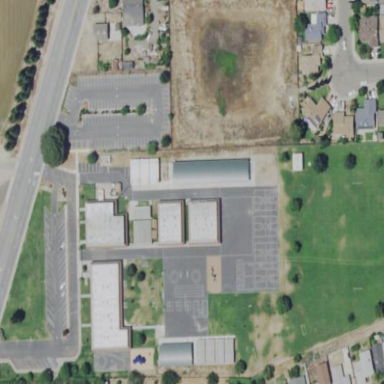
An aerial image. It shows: School.